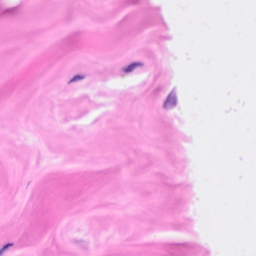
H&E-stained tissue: Breast